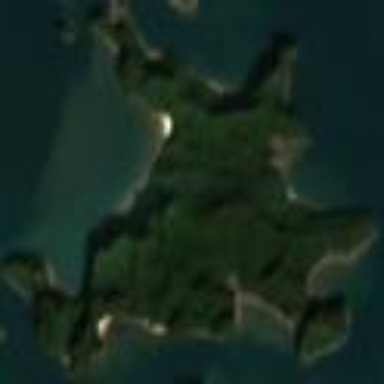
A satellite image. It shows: Islet along the coastline.